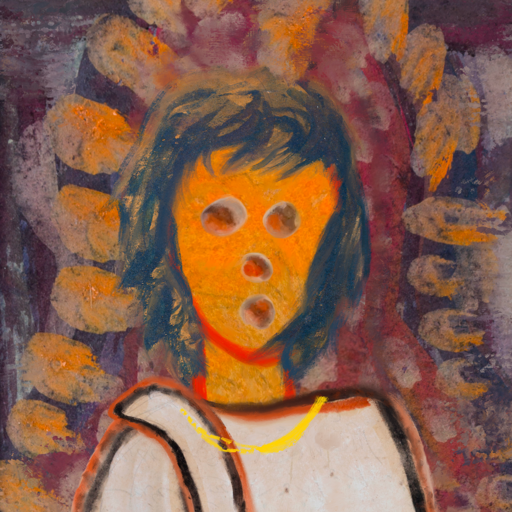
Background: Doll, Head And Neck Front: Sisters, Face Front: Rupkatha, Bust: Roy_Bahadur, Hair Front: InTheSun, Head Accessory: Blank, Second Necklace: Blank, Necklace: Irani_1, Baby: Blank